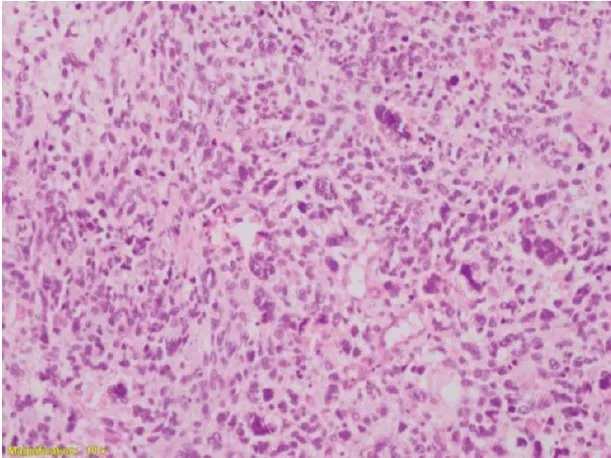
High-grade spindle cell areas with many bizarre giant cells.
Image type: pathology (h&e)